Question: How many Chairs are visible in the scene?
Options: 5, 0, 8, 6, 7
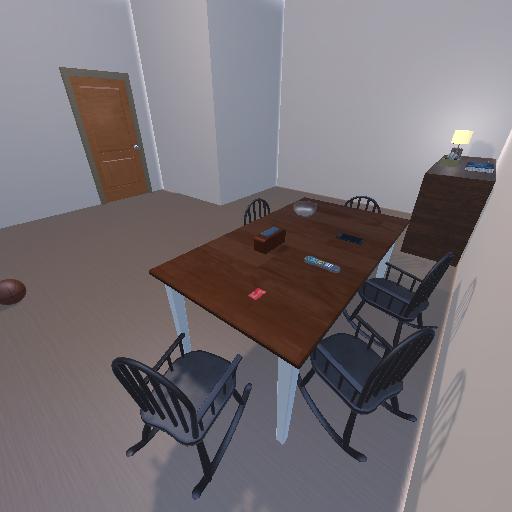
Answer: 5